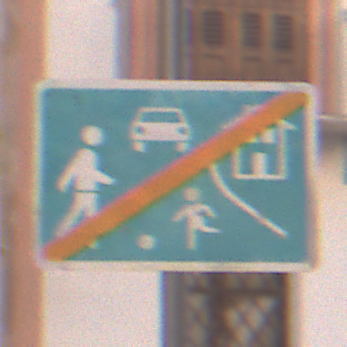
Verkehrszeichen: EndeVerkehrsberuhigterBereich
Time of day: MorningAfternoon
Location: Outdoor (Urban)
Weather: PartlyCloudy
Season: NotSpecified
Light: Natural